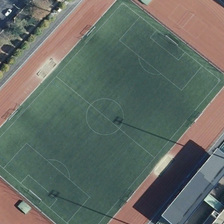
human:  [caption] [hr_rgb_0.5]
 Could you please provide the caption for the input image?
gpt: a football field is near a building and some small green trees .

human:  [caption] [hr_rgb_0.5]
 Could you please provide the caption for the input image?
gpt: a football field is near a building and some small green trees .

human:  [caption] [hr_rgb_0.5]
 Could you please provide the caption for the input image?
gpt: a football field is near a building and some small green trees .

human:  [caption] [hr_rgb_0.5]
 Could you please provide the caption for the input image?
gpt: a football field is near a building and some small green trees .

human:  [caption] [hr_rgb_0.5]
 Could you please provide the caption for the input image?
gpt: a football field is near a building and some small green trees .